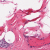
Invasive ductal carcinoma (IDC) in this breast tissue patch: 0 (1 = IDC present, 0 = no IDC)